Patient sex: F
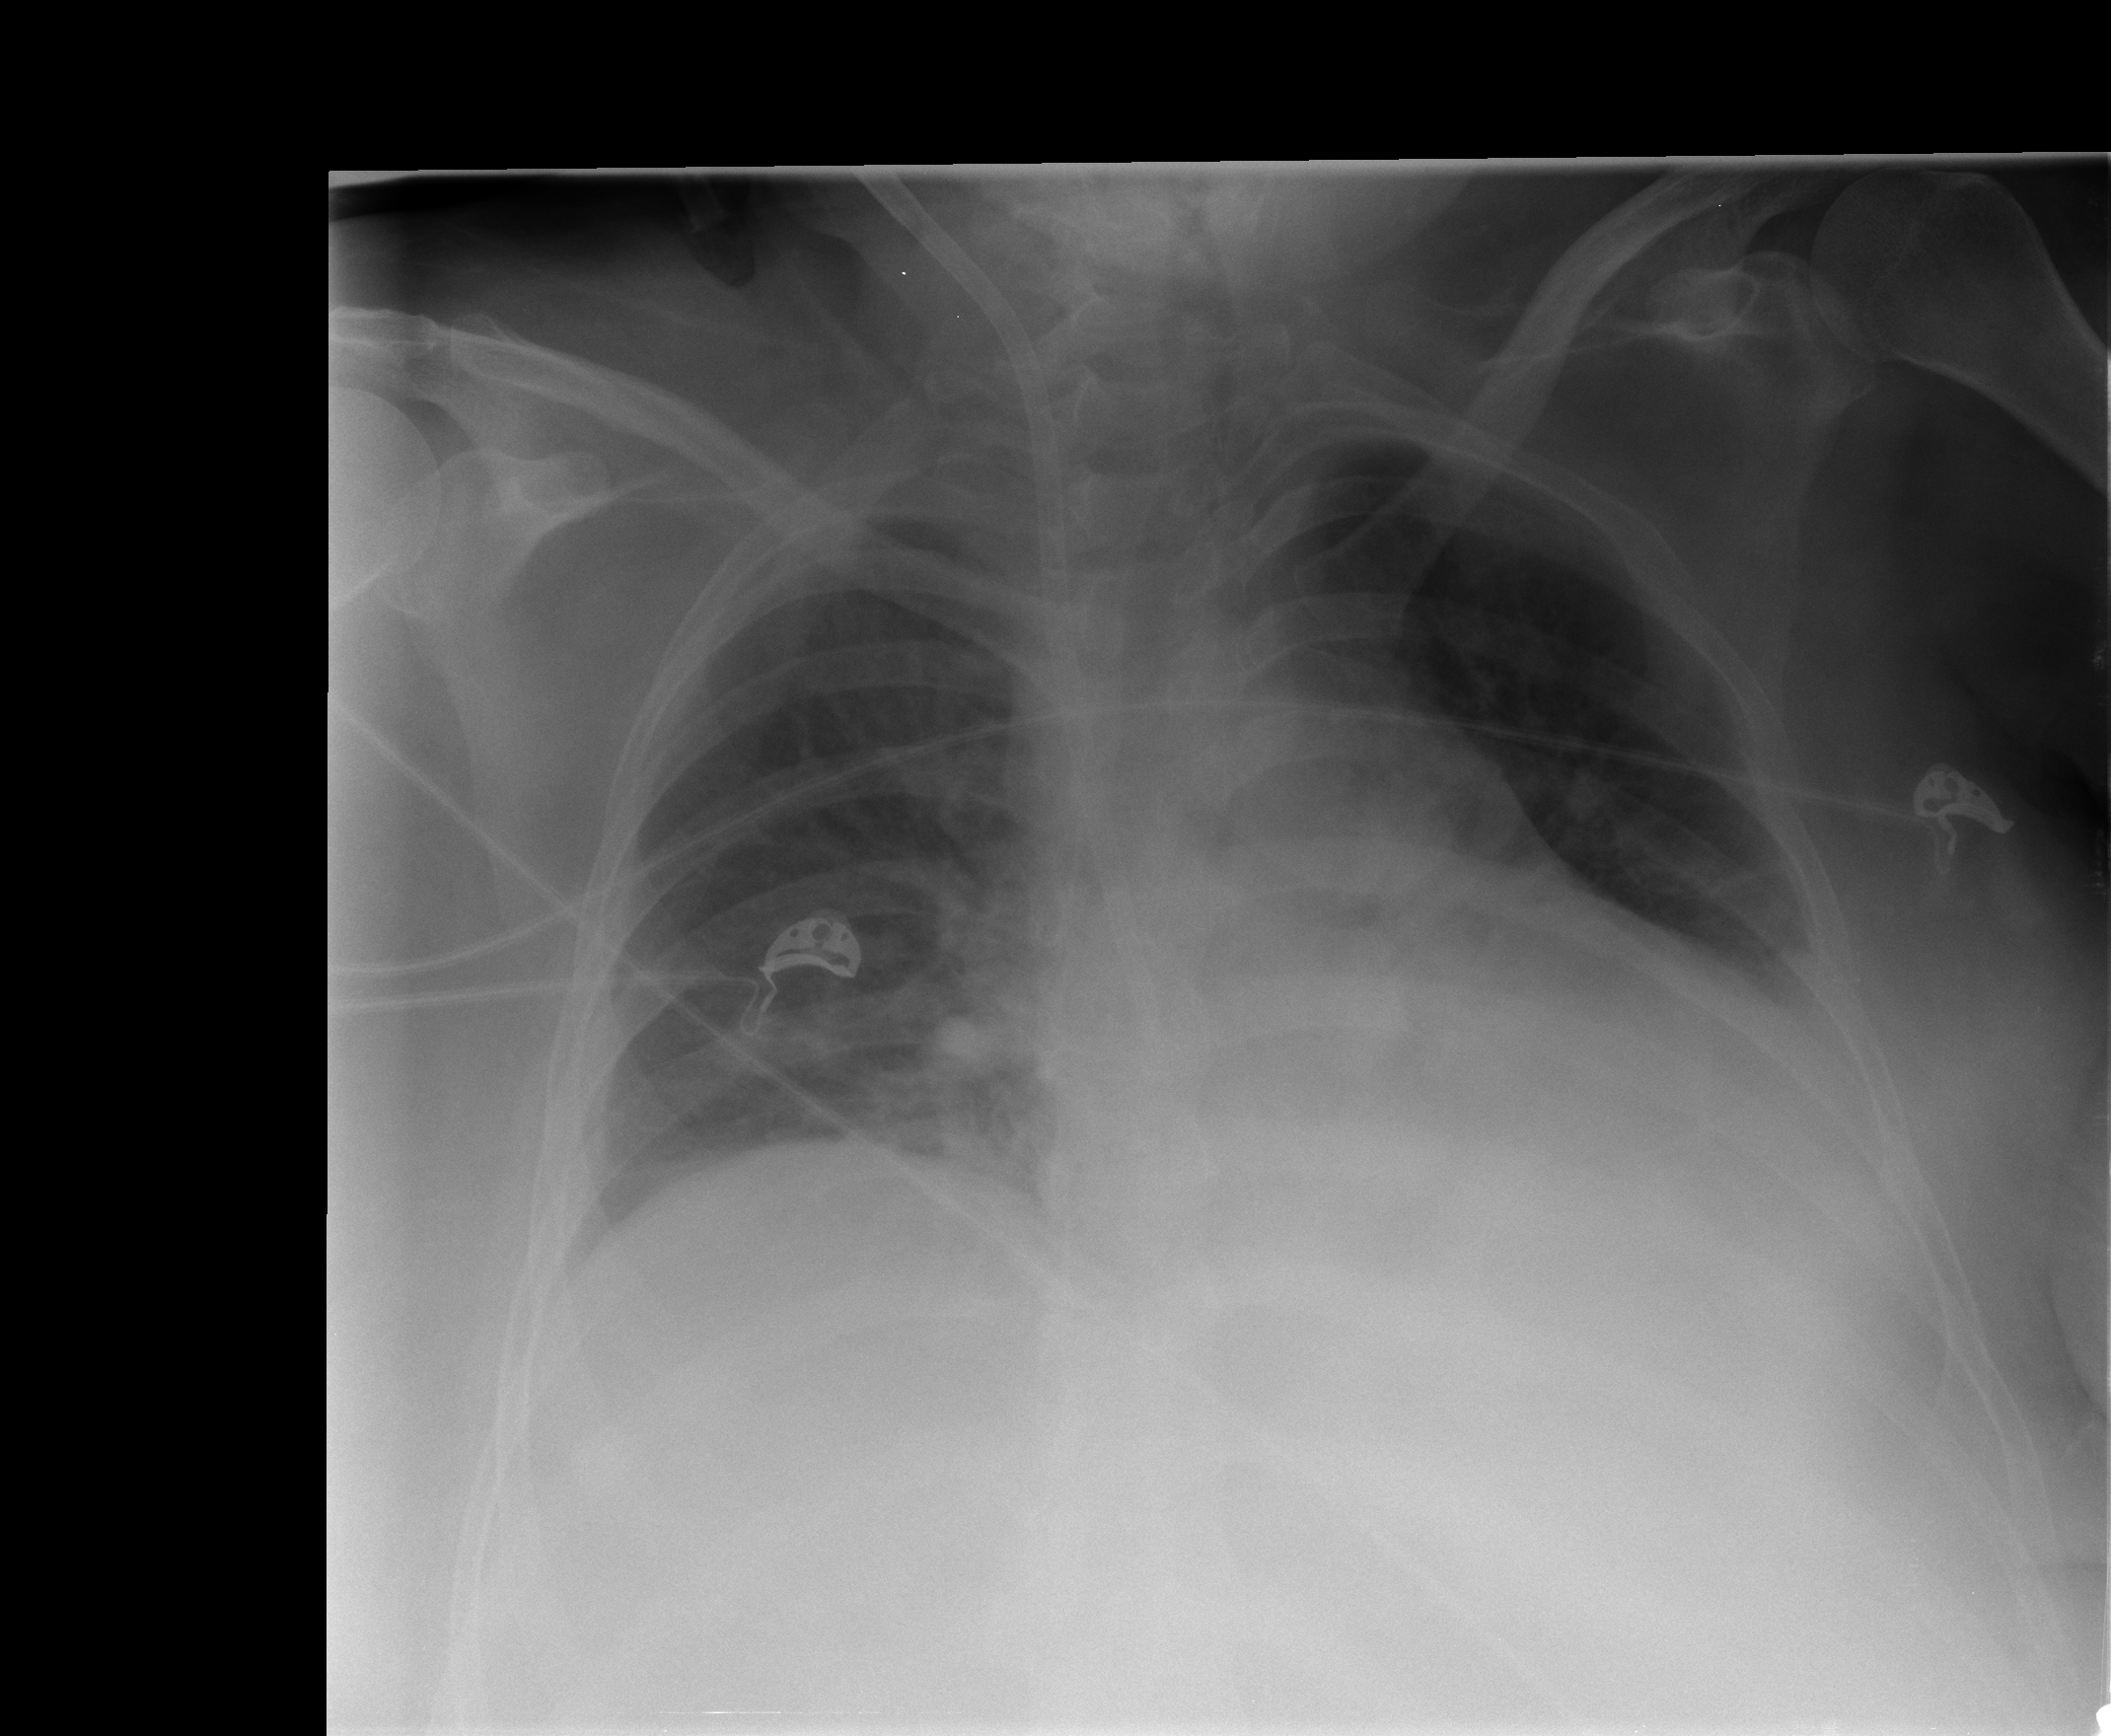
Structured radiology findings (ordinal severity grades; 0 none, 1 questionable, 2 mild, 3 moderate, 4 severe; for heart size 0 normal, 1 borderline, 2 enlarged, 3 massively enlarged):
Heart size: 0
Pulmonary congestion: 0
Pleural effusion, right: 0
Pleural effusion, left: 1
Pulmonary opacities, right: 0
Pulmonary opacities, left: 0
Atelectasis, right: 1
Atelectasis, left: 1